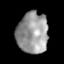
Tissue: lung
Cell type: Epithelial cells
Senescence score: 0.2393
Nuclear area (px): 1251
Mean DAPI intensity: 153.023